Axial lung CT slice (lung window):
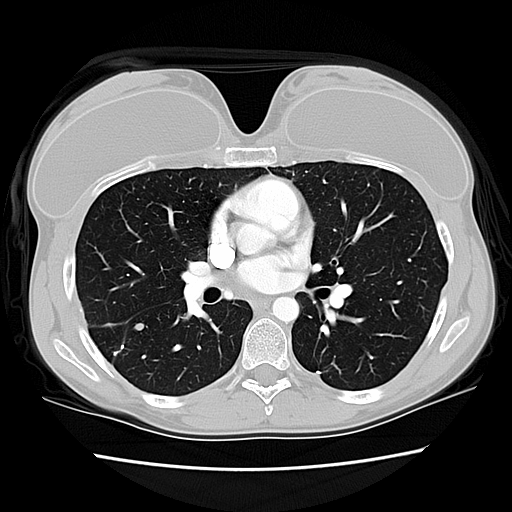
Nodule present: yes
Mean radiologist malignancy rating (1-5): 1.75